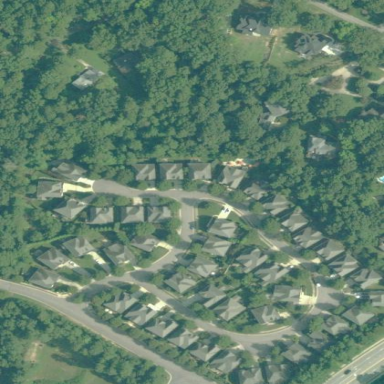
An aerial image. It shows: Residential area within neighborhood.